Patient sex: F
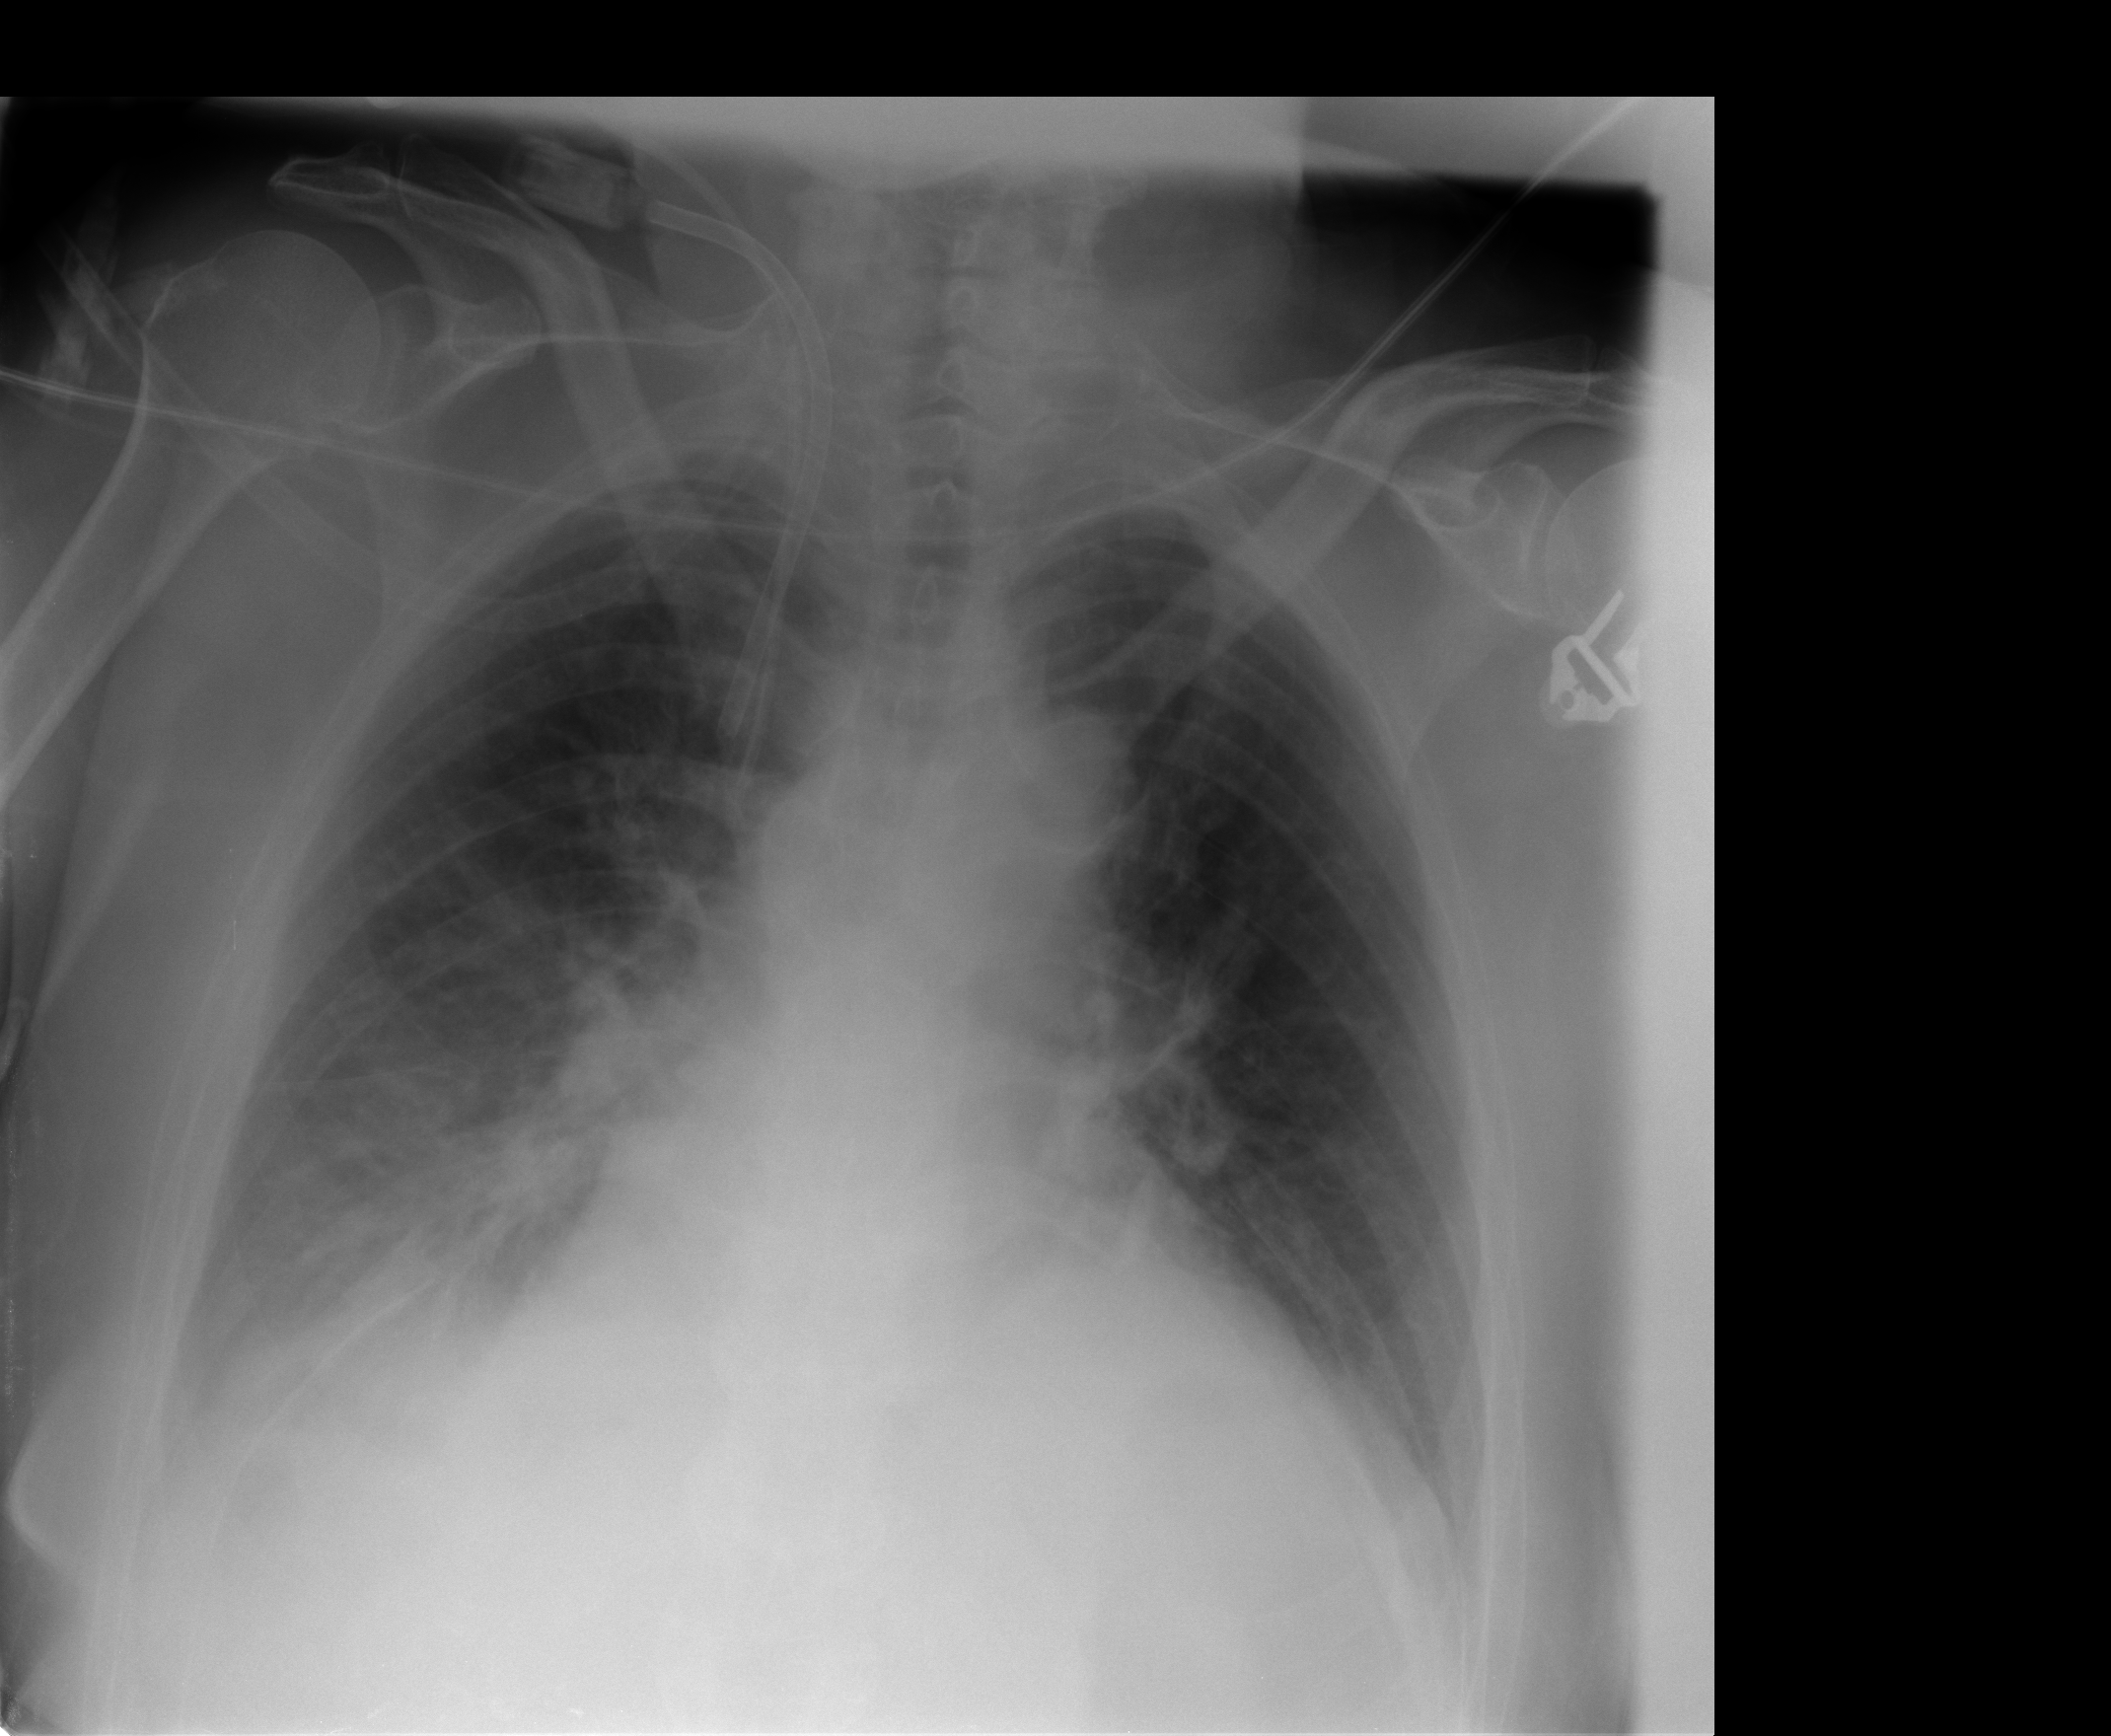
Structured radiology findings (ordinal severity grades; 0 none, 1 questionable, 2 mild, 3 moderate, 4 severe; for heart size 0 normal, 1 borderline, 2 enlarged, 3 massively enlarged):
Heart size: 2
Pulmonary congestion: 3
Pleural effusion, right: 2
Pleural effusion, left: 1
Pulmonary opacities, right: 0
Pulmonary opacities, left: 0
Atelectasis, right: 2
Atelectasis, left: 1